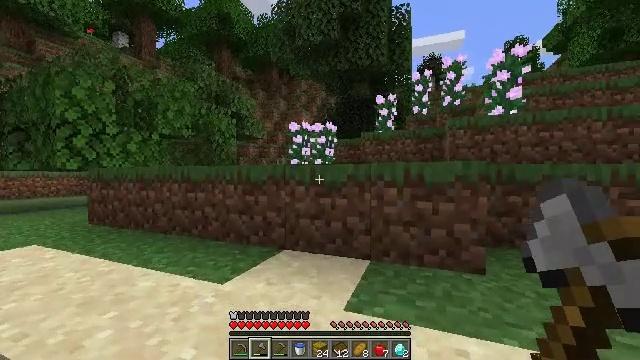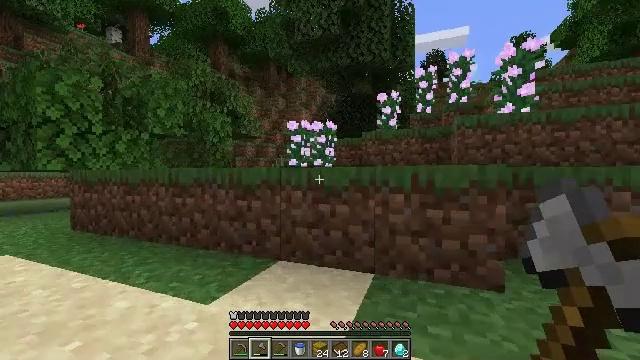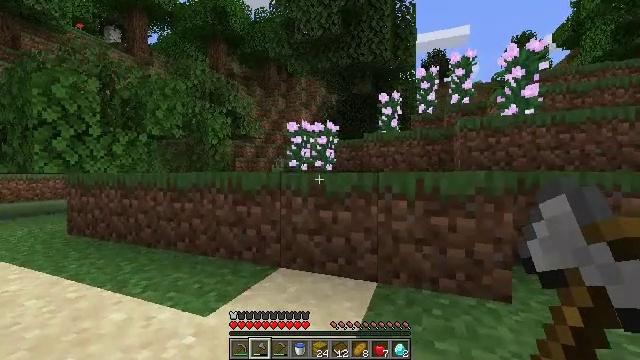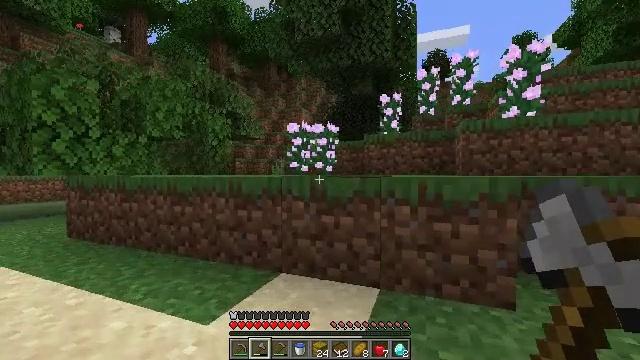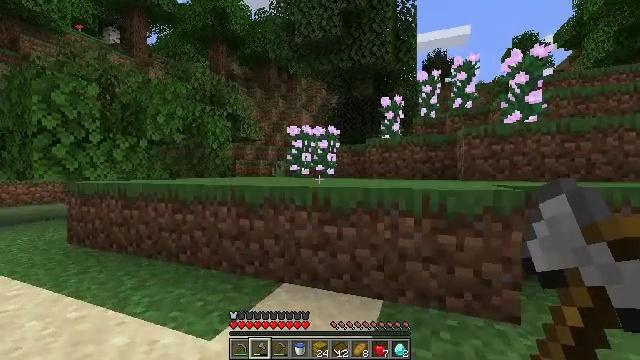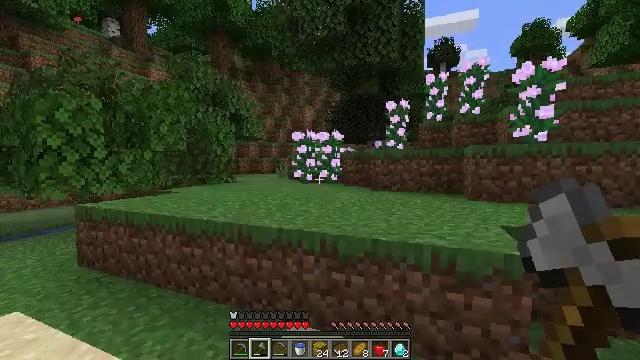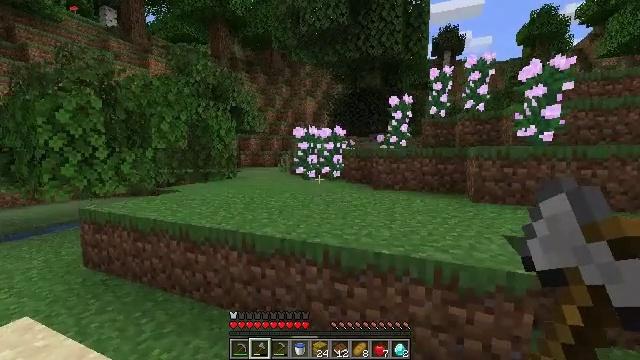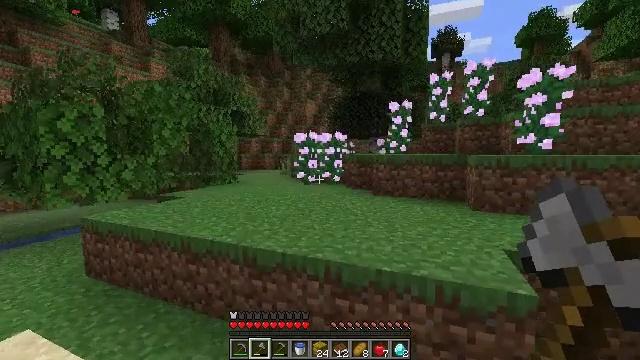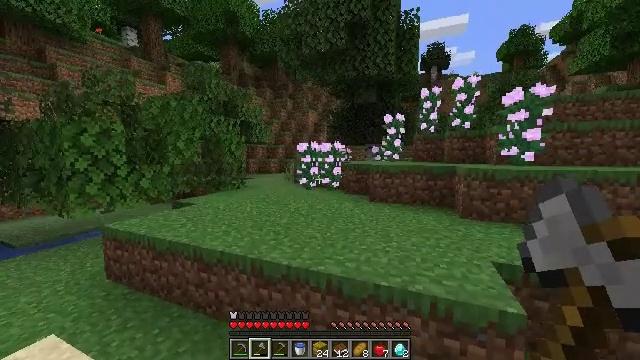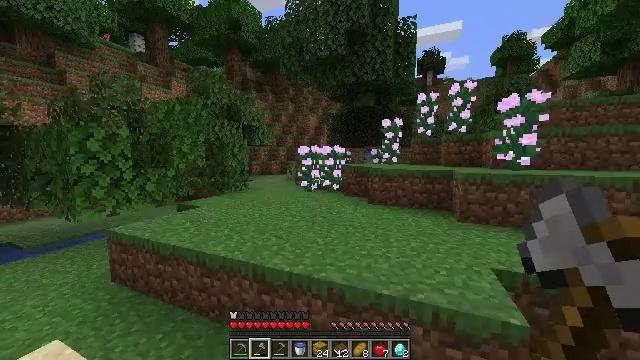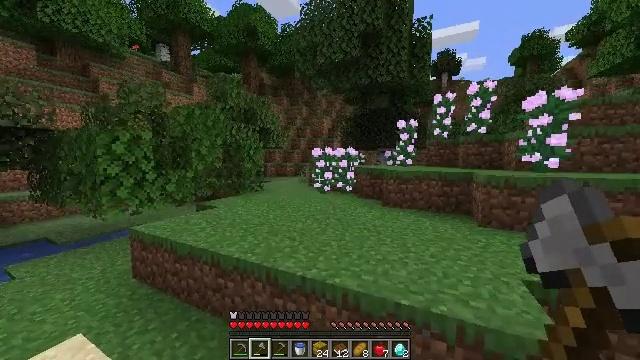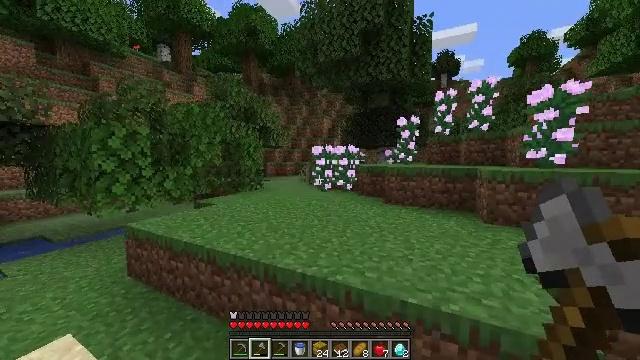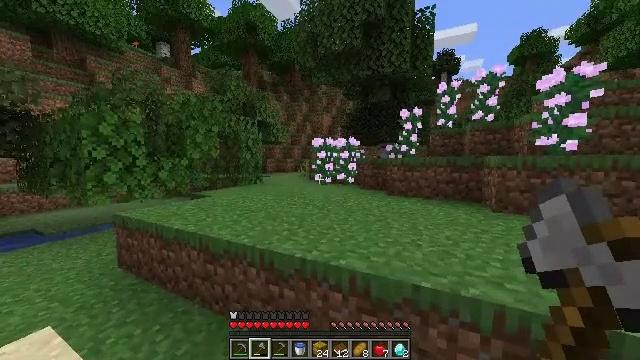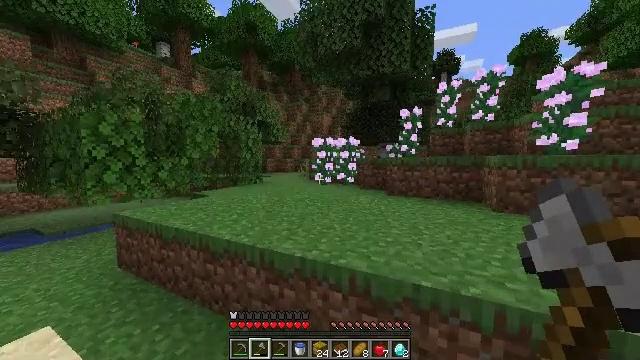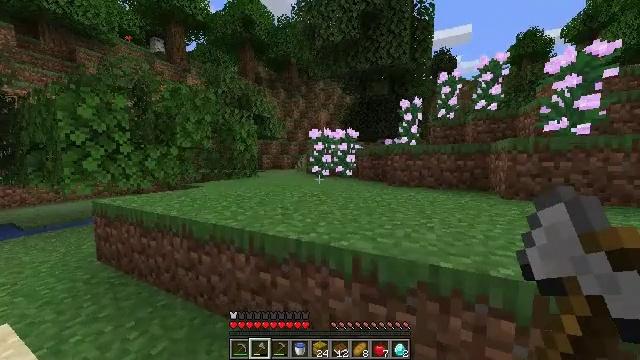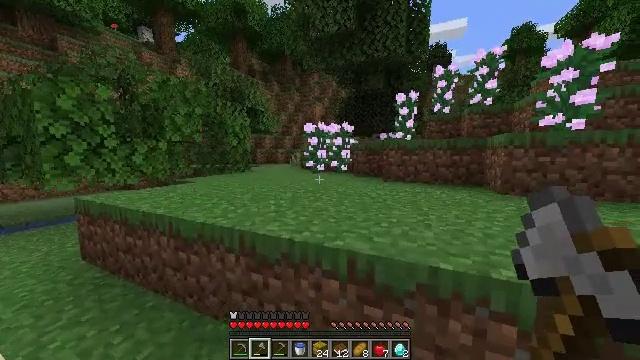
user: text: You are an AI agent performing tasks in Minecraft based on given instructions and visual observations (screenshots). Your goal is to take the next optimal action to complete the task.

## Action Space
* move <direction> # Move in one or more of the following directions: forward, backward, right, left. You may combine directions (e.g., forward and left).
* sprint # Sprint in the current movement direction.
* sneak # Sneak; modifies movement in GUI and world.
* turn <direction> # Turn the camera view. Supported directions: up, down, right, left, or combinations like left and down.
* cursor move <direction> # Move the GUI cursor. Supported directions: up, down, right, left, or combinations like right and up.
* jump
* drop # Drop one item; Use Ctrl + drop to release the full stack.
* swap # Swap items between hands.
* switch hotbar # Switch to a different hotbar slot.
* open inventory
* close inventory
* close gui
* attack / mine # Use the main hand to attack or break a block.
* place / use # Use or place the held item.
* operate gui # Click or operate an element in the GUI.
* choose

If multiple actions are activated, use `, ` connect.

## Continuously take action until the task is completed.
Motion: motion action
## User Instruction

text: Break the peony to collect it.
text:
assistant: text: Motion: move forward, sprint, jump
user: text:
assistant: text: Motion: move forward, sprint, jump
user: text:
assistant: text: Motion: move forward, sprint, jump
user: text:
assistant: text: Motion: move forward, sprint, jump
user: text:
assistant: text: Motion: move forward, sprint, turn down, jump
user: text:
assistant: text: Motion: move forward, sprint, turn down, jump
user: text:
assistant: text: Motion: move forward, sprint, jump
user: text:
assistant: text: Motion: move forward, sprint
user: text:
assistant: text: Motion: move forward, sprint
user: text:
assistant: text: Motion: move forward, sprint, turn left
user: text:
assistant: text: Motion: move forward, sprint
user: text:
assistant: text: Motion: move forward, sprint
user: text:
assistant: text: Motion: move forward, sprint
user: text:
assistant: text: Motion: move forward, sprint
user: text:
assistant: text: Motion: move forward, sprint, turn right and down, jump
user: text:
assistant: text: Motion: move forward, sprint, turn down, jump
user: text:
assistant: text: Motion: move forward, sprint, turn down, jump
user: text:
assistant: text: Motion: move forward, sprint, turn down, jump
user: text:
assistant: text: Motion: move forward, sprint, jump
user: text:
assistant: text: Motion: move forward, sprint
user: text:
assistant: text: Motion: move forward, sprint, turn down
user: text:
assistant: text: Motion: move forward, sprint
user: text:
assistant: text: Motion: move forward, sprint
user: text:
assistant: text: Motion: move forward, sprint, turn right and up
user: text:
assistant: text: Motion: move forward, sprint
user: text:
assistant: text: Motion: move forward, sprint
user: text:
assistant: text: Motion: move forward, sprint, turn right
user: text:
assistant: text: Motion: move forward, sprint
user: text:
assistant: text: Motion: move forward, sprint, turn right
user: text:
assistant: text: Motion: move forward and move left, sprint, turn right and down, attack / mine